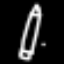
Label: pencil